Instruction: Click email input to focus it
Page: traveler
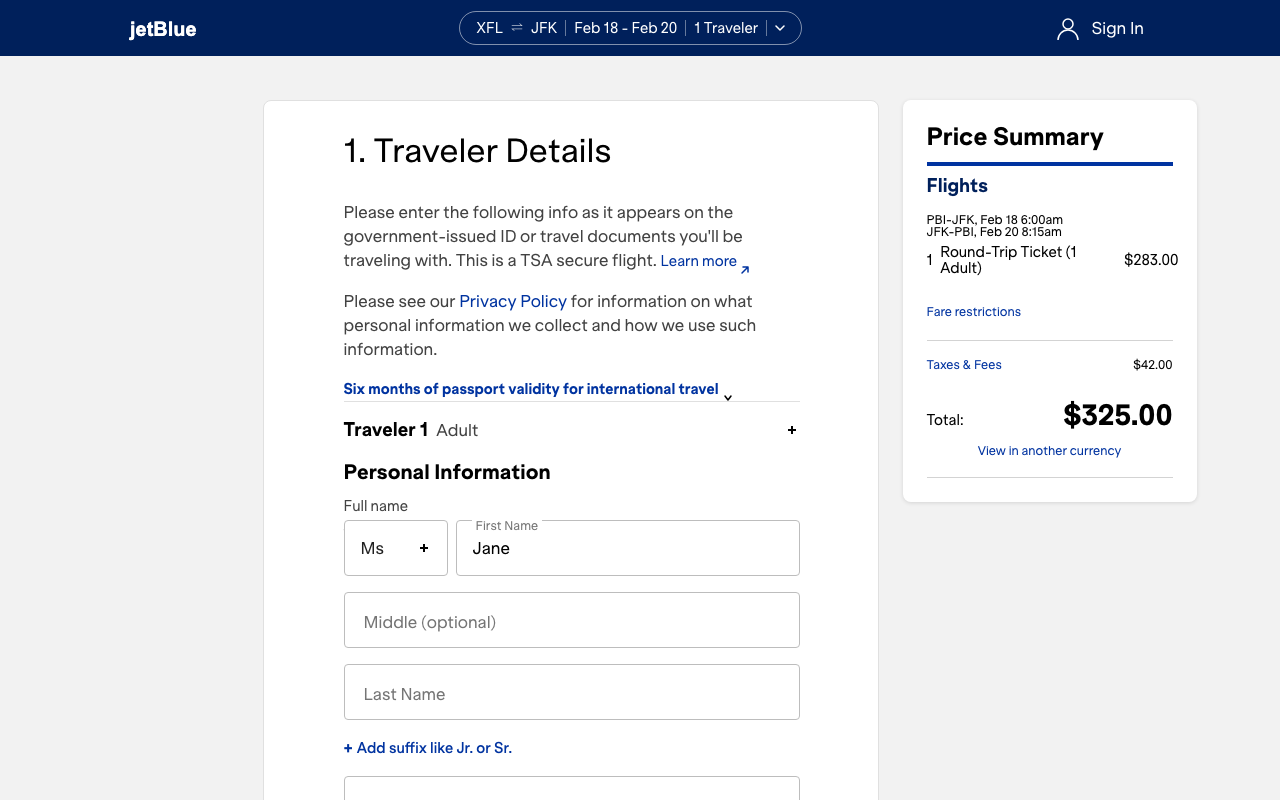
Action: click